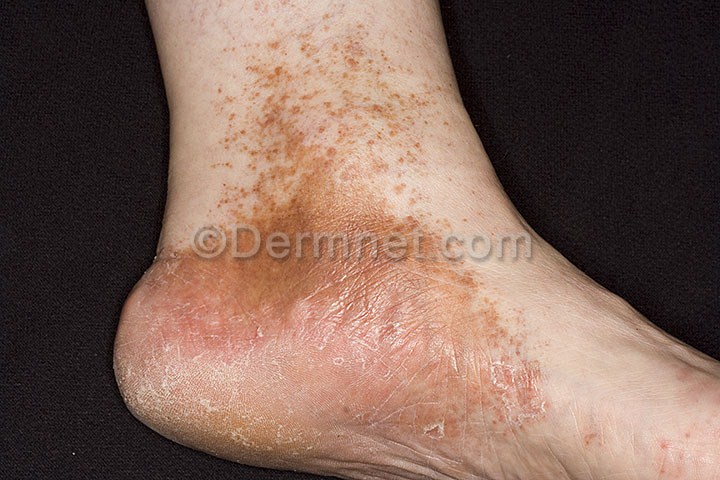
Disease: Vasculitis Photos